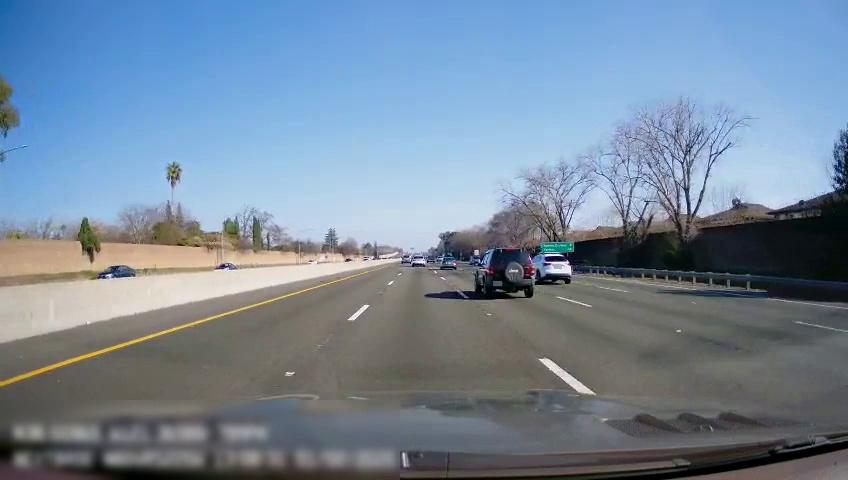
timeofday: Day
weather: Sunny
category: Drivable Space
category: Vehicles | Car
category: Vehicles | SUV
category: Vehicles | SUV
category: Vehicles | Car
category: Vehicles | Car
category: Vehicles | SUV
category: Vehicles | Car
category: Lanes | Current Lane
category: Lanes | Alternate Lane
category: Lanes | Alternate Lane
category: Lanes | Alternate Lane
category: Lanes | Alternate Lane
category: Lanes | Alternate Lane
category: Traffic | Signs